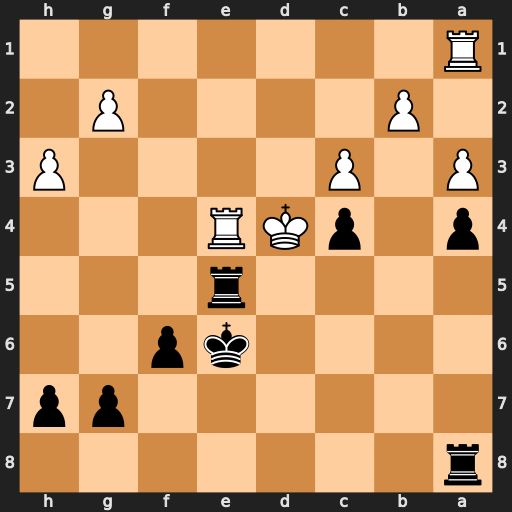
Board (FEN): r7/6pp/4kp2/4r3/p1pKR3/P1P4P/1P4P1/R7
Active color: b
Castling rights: -
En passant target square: -
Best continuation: Rd8+ Kxc4 Rxe4+